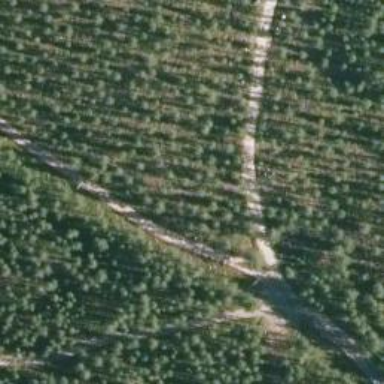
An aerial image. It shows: Unclassified road.